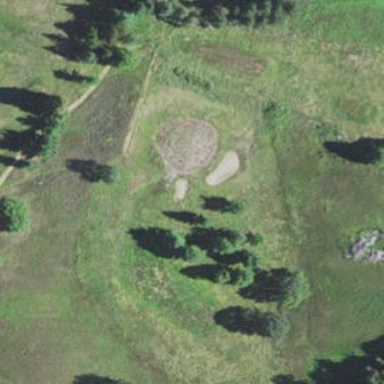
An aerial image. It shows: Golf fairway surrounded by grass.